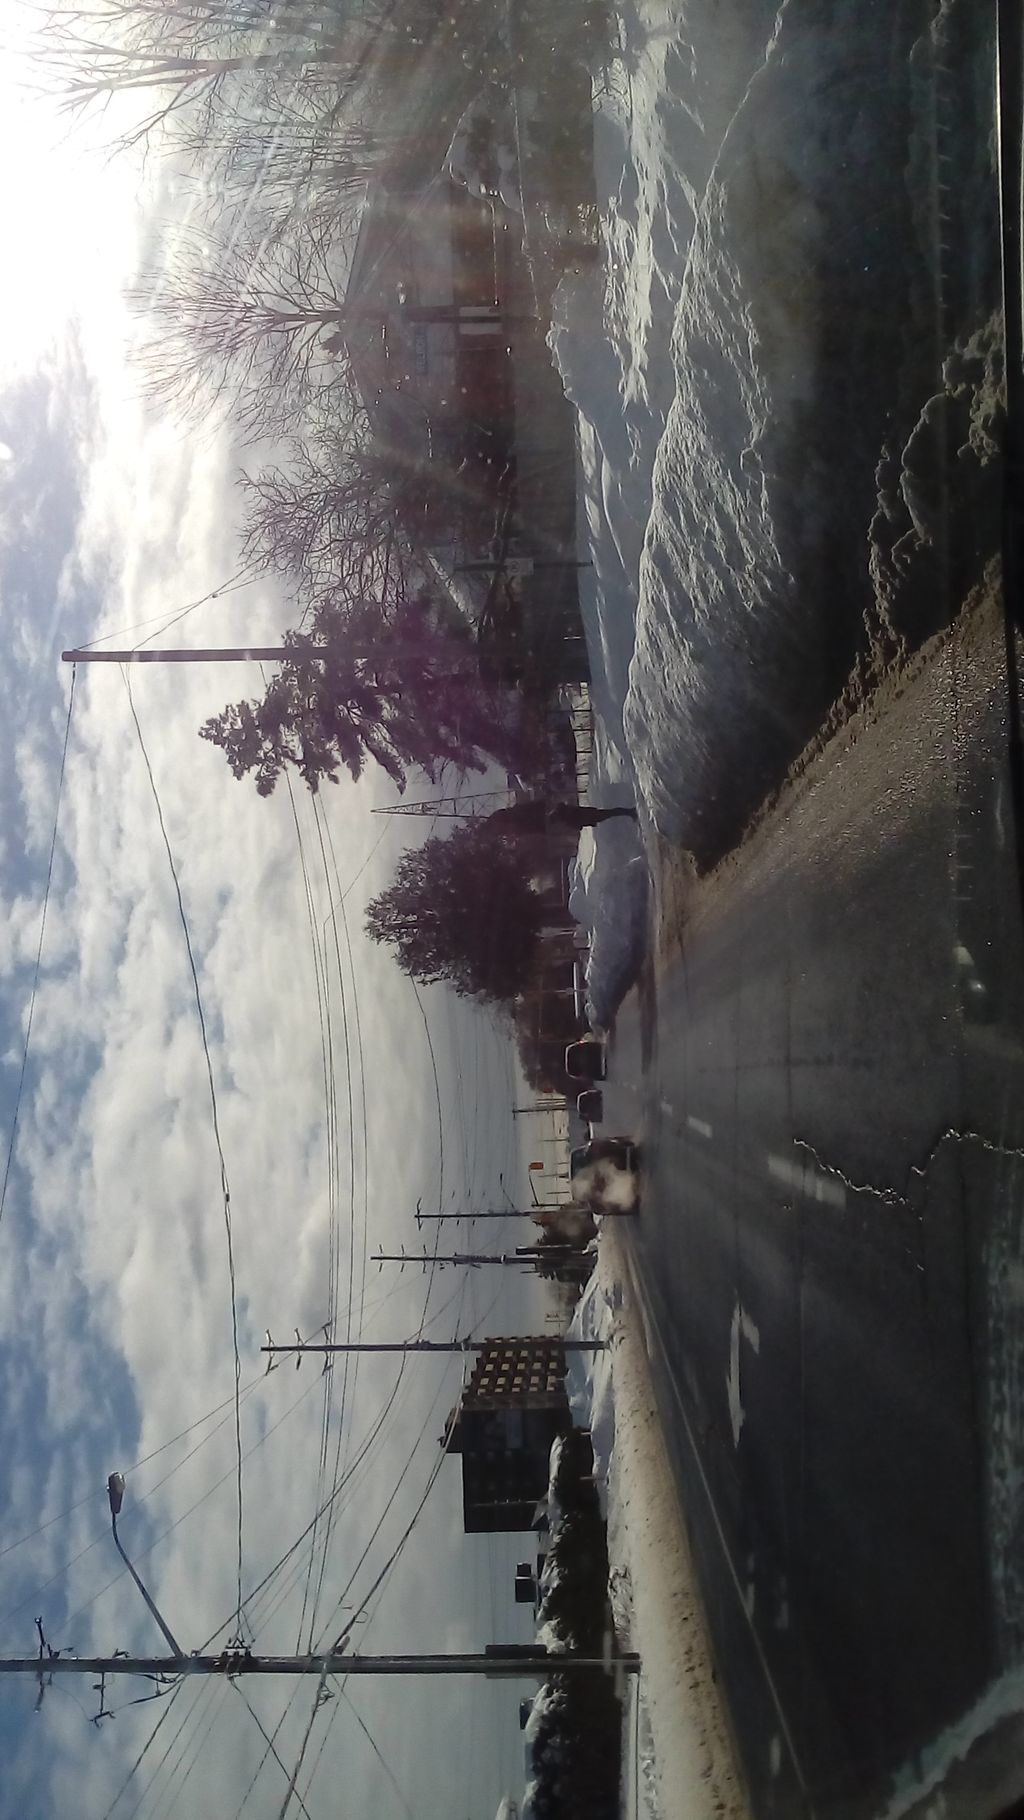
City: ottawa-gatineau